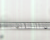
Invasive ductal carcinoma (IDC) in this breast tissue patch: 0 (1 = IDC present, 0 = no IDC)